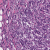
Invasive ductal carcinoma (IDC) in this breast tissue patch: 0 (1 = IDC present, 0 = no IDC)